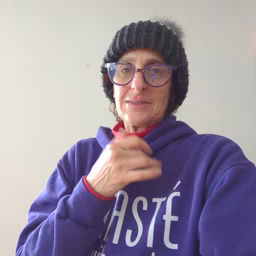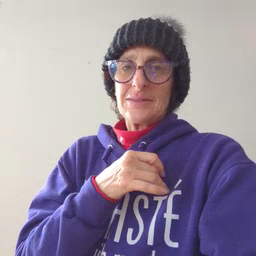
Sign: cereal